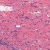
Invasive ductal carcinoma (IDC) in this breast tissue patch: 1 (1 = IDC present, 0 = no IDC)